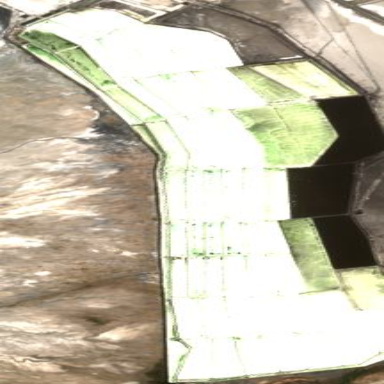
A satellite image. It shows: Salt pond used for salt harvesting.